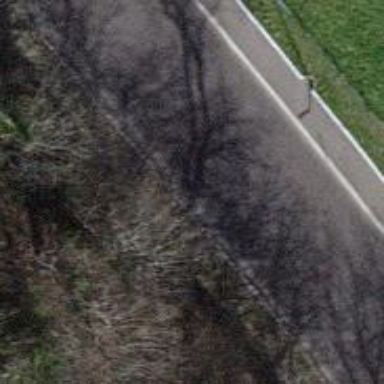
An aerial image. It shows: Tertiary road with asphalt surface.